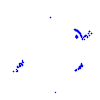
Particle: pion